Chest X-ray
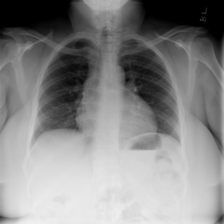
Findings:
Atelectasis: negative
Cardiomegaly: negative
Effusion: negative
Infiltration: positive
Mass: negative
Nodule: negative
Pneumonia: negative
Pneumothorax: negative
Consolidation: negative
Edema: negative
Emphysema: negative
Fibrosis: negative
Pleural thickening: negative
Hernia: negative